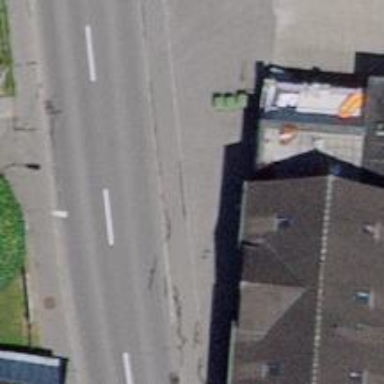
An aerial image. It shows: Bicycle parking area with wall loops.